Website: macys
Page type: cart
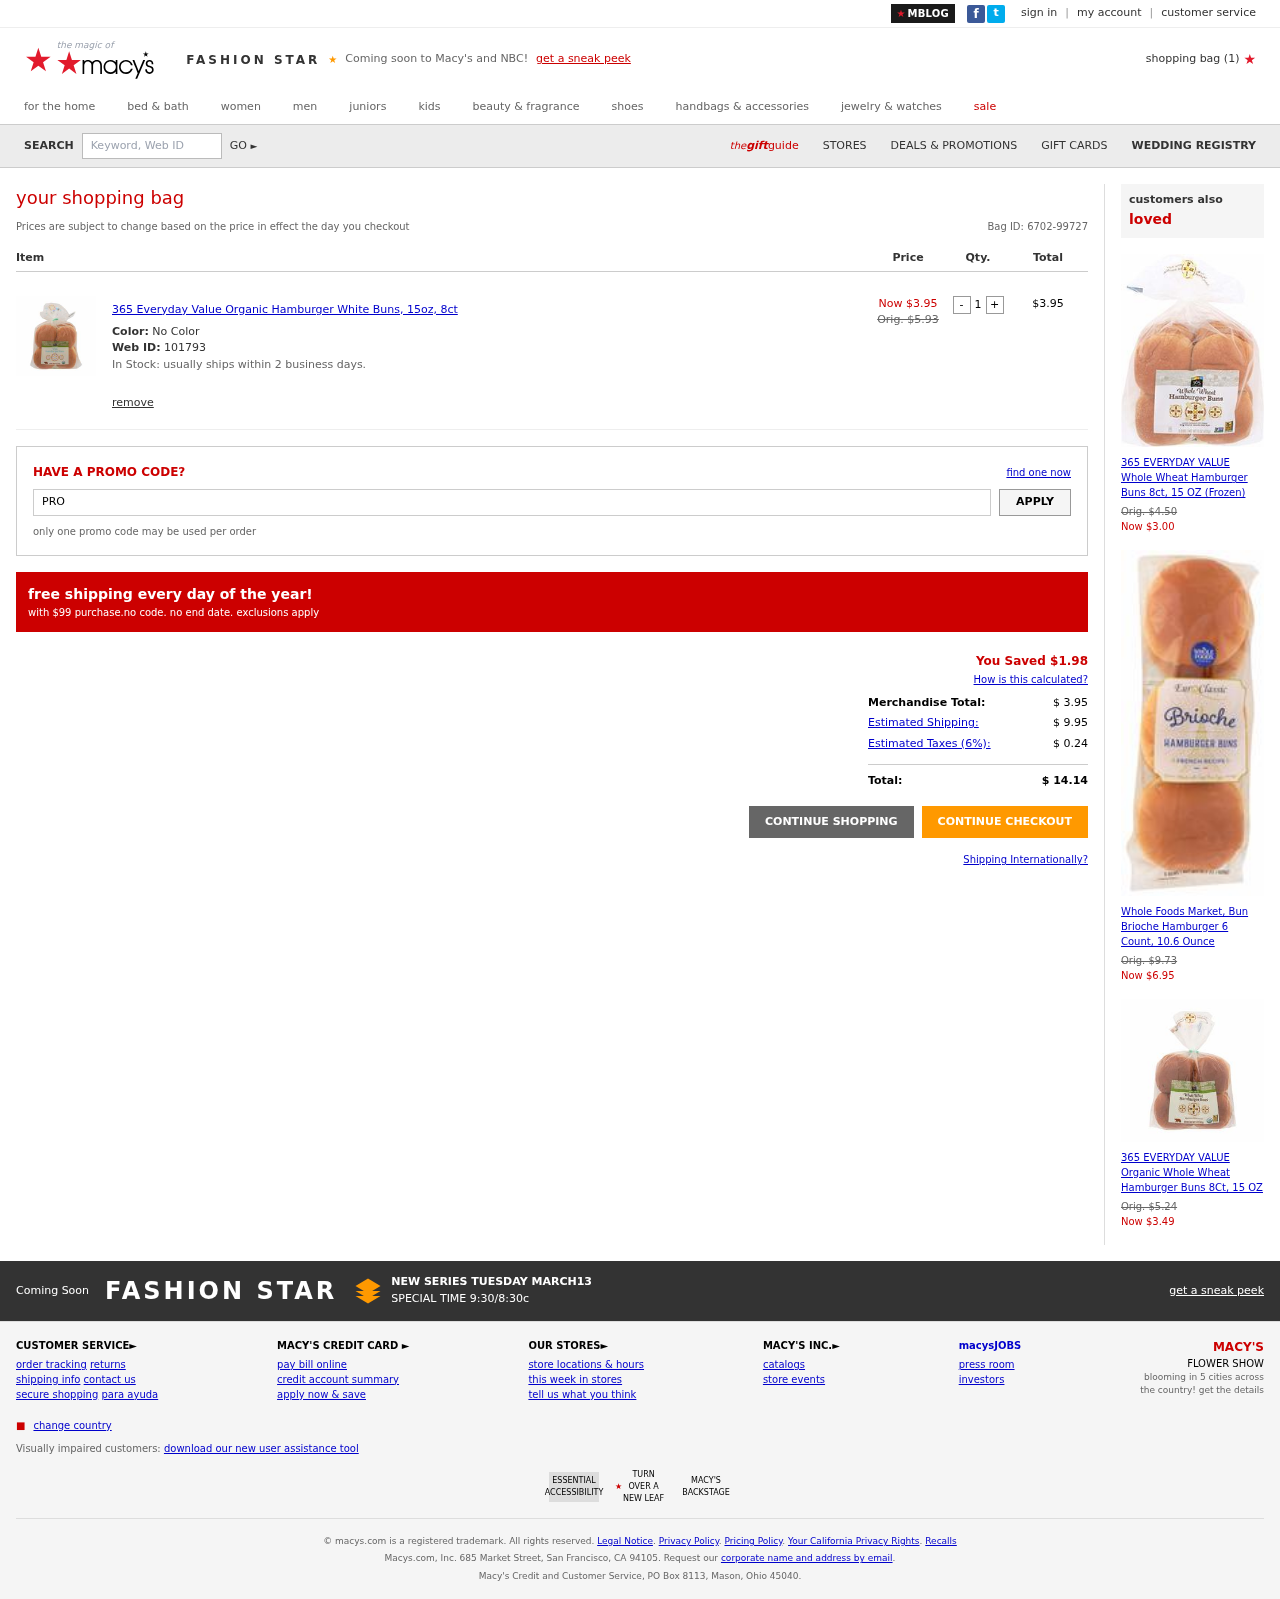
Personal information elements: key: PII_PROMO_CODE
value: PROMO00SJ
Product elements: key: PRODUCT1_NAME
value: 365 Everyday Value Organic Hamburger White Buns, 15oz, 8ct
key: PRODUCT1_PRICE
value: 3.95
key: PRODUCT1_QUANTITY
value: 1
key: PRODUCT2_NAME
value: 365 EVERYDAY VALUE Whole Wheat Hamburger Buns 8ct, 15 OZ  (Frozen)
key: PRODUCT2_PRICE
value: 3
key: PRODUCT3_NAME
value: Whole Foods Market, Bun Brioche Hamburger 6 Count, 10.6 Ounce
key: PRODUCT3_PRICE
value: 6.95
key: PRODUCT4_NAME
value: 365 EVERYDAY VALUE Organic Whole Wheat Hamburger Buns 8Ct, 15 OZ
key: PRODUCT4_PRICE
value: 3.49
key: PRODUCT1_SKU
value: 101793
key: PRODUCT1_ORIGINAL_PRICE
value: Orig. $5.93
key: PRODUCT1_TOTAL
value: $3.95
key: PRODUCT2_ORIGINAL_PRICE
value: Orig. $4.50
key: PRODUCT3_ORIGINAL_PRICE
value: Orig. $9.73
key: PRODUCT4_ORIGINAL_PRICE
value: Orig. $5.24
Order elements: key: ORDER_NUM_ITEMS
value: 1
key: ORDER_ID
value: Bag ID: 6702-99727
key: ORDER_SAVINGS
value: $1.98
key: ORDER_SUBTOTAL
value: $ 3.95
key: ORDER_SHIPPING_COST
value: $ 9.95
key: ORDER_TAX
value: $ 0.24
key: ORDER_TOTAL
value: $ 14.14